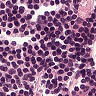
Metastatic tissue present: no